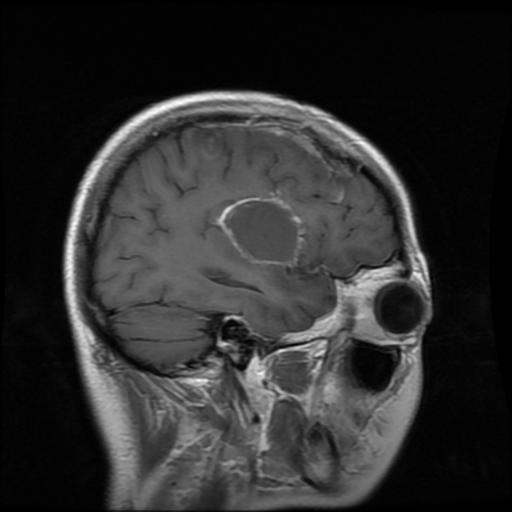
Label: glioma